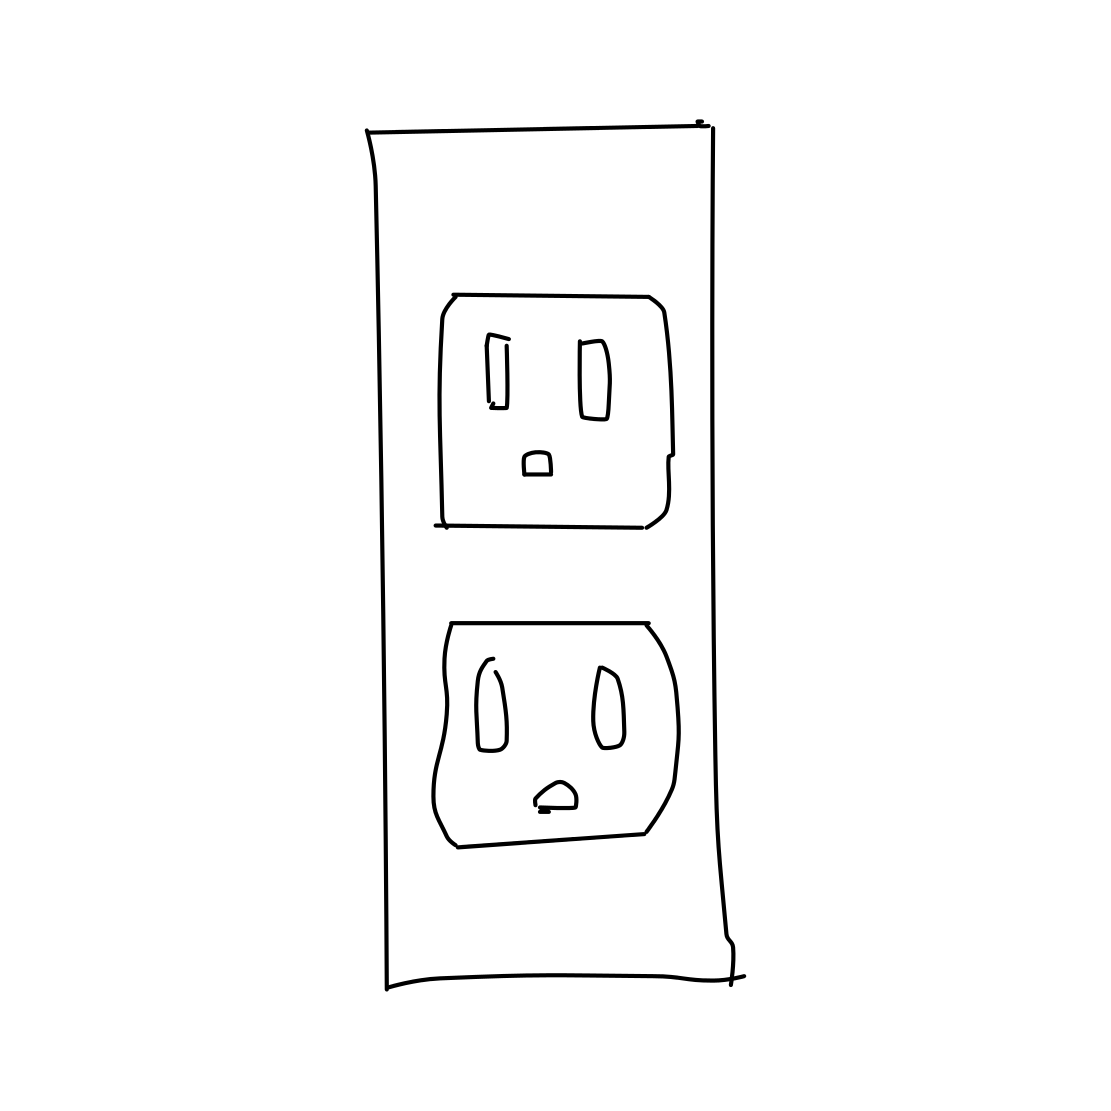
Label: power outlet